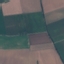
Land use / land cover class: AnnualCrop